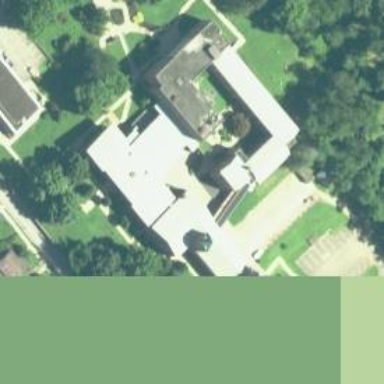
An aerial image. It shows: College building.